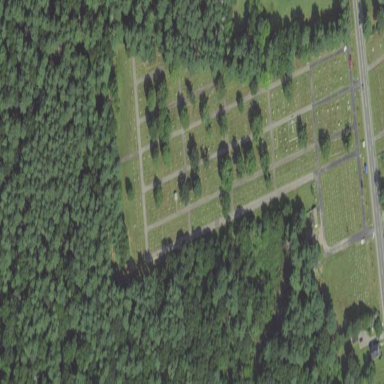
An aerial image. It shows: Cemetery.